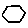
Label: hexagon